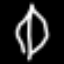
Label: leaf